Question: When was payment made?
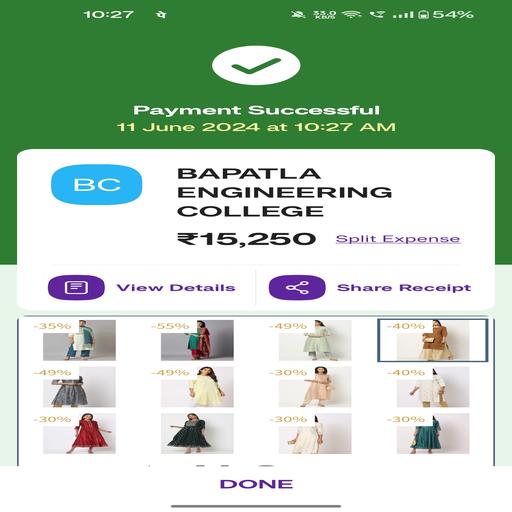
Answer: June 11, 2024